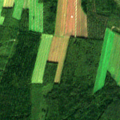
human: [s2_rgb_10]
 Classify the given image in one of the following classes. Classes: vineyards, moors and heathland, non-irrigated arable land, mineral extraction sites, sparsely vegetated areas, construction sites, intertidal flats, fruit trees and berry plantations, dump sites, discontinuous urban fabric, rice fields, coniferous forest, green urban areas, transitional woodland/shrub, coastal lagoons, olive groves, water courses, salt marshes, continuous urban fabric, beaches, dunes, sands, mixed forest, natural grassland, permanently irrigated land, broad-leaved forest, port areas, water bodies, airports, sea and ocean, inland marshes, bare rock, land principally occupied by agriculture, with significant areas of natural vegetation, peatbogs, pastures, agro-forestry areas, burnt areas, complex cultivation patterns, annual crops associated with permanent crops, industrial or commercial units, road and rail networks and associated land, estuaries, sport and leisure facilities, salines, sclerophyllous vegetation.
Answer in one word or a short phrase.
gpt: non-irrigated arable land, mixed forest